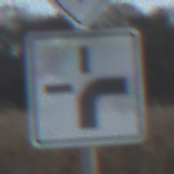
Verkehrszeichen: VerlaufVorfahrtsstrasse3
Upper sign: Vorfahrtsstrasse
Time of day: SunriseSunset
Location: Outdoor (Nature)
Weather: Clear
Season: Winter
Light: Natural